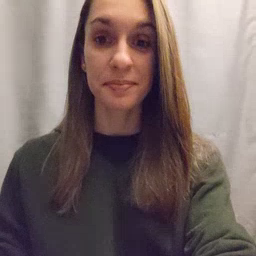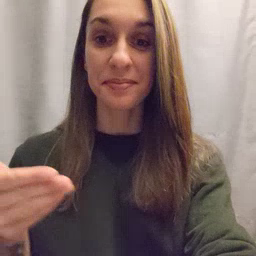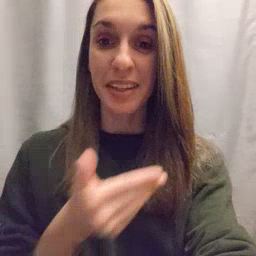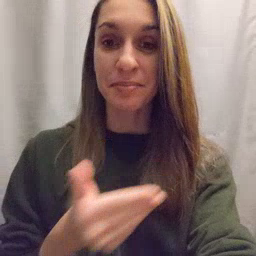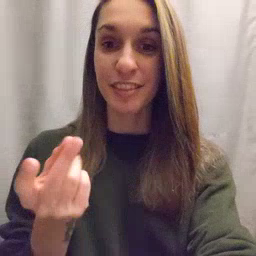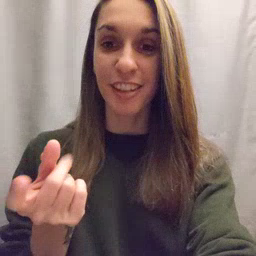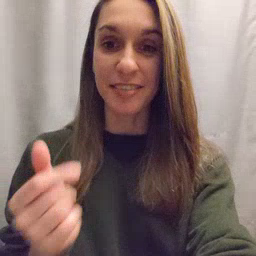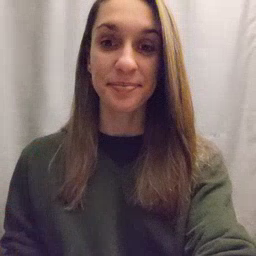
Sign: puppy